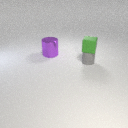
small gray rubber cylinder to the right of large purple metal cylinder